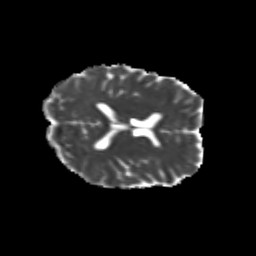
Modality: MD
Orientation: axial
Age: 25
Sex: female
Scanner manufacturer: siemens
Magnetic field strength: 3 T
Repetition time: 3.5 s
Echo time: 0.104 s